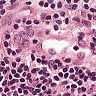
Metastatic tissue present: yes